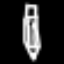
Label: pencil